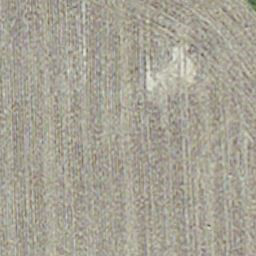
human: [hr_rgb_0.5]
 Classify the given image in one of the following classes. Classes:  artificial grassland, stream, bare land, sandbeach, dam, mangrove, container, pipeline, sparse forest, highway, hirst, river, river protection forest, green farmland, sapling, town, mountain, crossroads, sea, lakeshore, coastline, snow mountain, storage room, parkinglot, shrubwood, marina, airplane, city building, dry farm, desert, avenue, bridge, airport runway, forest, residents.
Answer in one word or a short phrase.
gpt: dry farm